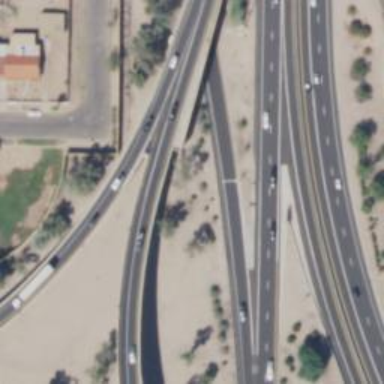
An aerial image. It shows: Motorway link.